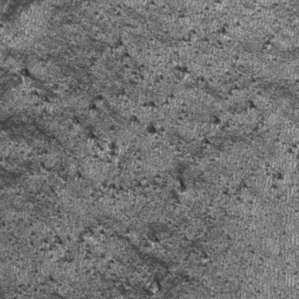
Label: frost